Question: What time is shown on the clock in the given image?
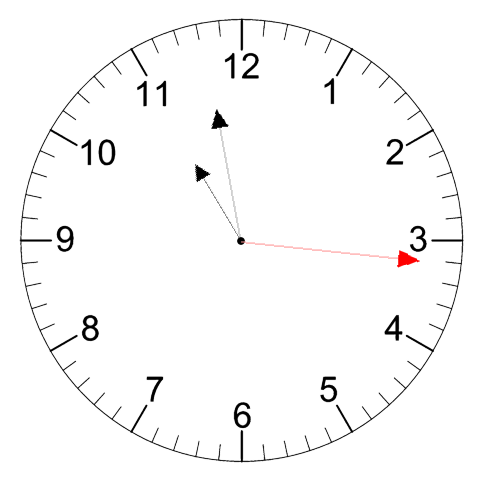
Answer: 10:58:16